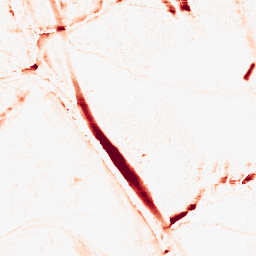
Category: morphological
Decomposition family: morphological_ellipse
Decomposition parameters: operation: opening
width: 10
height: 20
Upsampling method: bicubic_16x
Upsampling parameters: scale: 16
Upsampling scale: 16